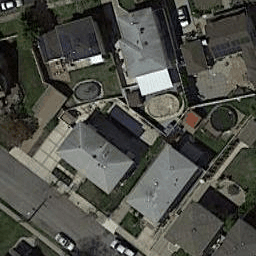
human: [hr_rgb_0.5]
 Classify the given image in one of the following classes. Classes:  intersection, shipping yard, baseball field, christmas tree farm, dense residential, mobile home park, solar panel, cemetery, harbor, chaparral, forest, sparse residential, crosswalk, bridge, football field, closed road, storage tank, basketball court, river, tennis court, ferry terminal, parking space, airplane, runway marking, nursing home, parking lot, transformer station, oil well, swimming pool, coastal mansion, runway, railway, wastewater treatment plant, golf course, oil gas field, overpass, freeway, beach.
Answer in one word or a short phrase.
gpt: dense residential